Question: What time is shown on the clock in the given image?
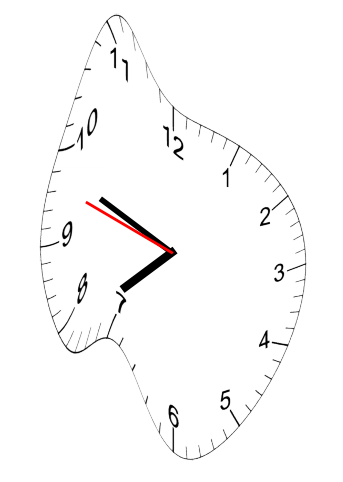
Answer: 07:48:48